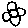
Label: flower